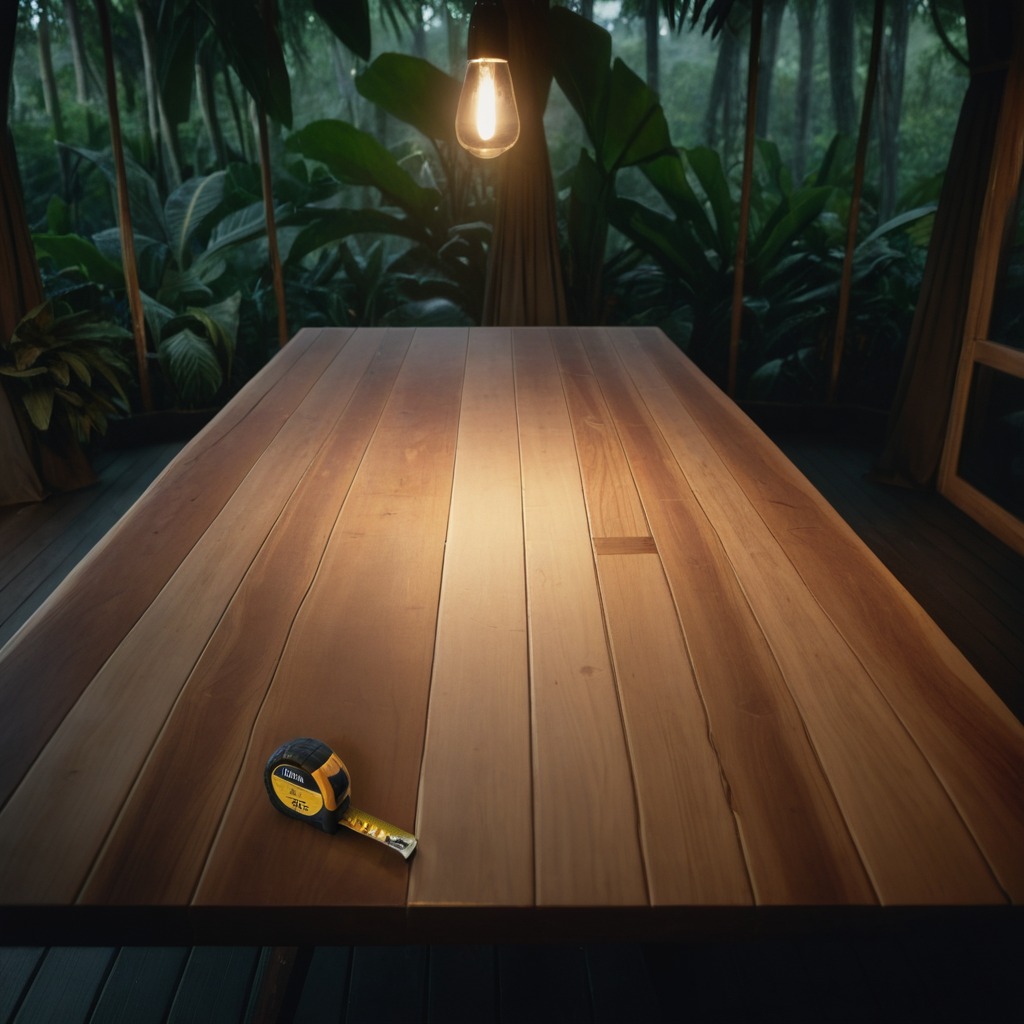
A measuring tape is lying on a wooden table inside a jungle field workshop tent at night.